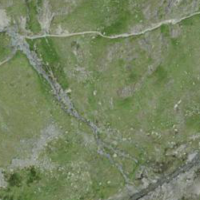
EUNIS habitat code: 26
Species observed at this site:
Motacilla cinerea
Oenanthe oenanthe
Gypaetus barbatus
Aquila chrysaetos
Anthus spinoletta
Phoenicurus ochruros
Montifringilla nivalis
Cinclus cinclus
Nucifraga caryocatactes
Falco tinnunculus
Pyrrhocorax graculus
Prunella collaris
Ptyonoprogne rupestris
Corvus corax
Lagopus muta